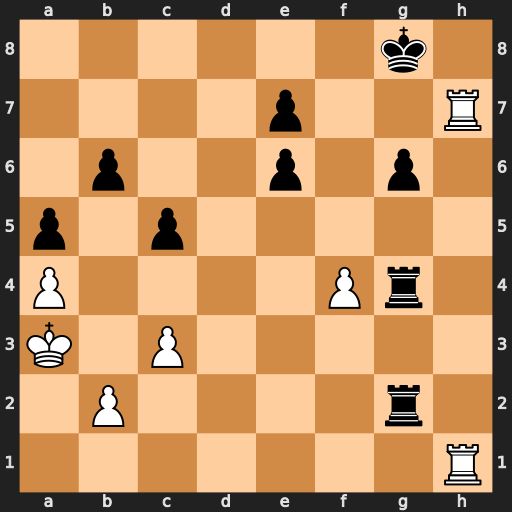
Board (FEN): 6k1/4p2R/1p2p1p1/p1p5/P4Pr1/K1P5/1P4r1/7R
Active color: w
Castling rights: -
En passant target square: -
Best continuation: Rh8+ Kf7 R1h7+ Kf6 Rf8#